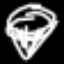
Label: diamond